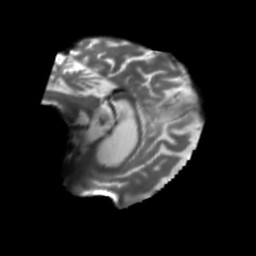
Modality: T2w
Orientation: sagittal
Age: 66
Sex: female
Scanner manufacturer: siemens
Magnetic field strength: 3 T
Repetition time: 5.25 s
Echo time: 0.08 s